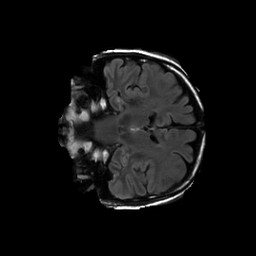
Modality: FLAIR
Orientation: coronal
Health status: ill
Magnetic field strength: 3 T